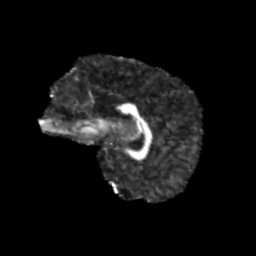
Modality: FA
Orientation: sagittal
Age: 13
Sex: female
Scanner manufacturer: siemens
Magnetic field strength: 3 T
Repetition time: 3.8 s
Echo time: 0.07 s